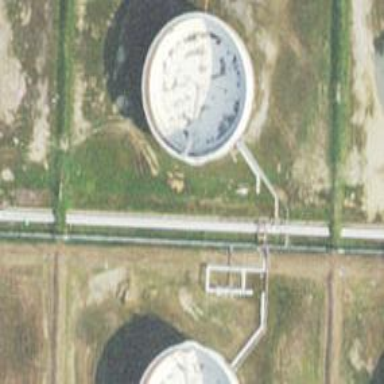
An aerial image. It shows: Storage tank which is man-made and housed in building.